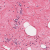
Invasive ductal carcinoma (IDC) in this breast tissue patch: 0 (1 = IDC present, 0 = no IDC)